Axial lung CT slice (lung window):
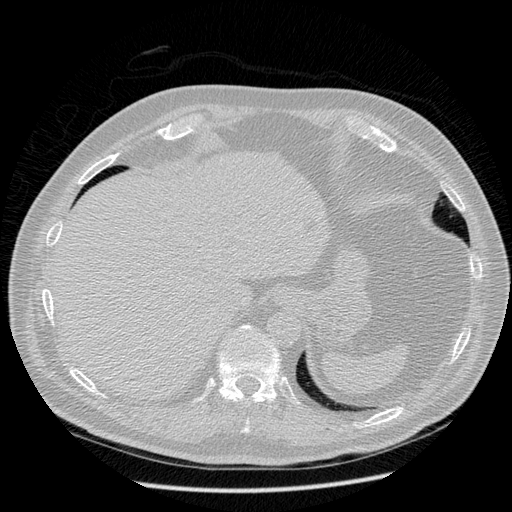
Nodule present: no